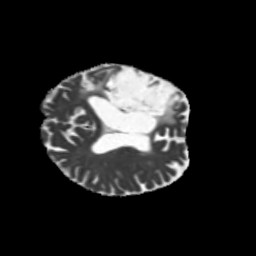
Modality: MD
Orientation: axial
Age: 56
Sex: male
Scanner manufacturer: siemens
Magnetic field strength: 3 T
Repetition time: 5.25 s
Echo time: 0.08 s